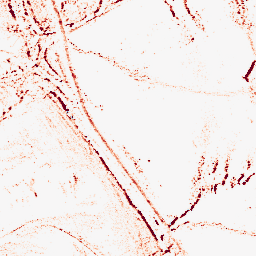
Category: morphological
Decomposition family: morphological_rect
Decomposition parameters: operation: opening
width: 5
height: 3
Upsampling method: lanczos
Upsampling parameters: scale: 2
Upsampling scale: 2